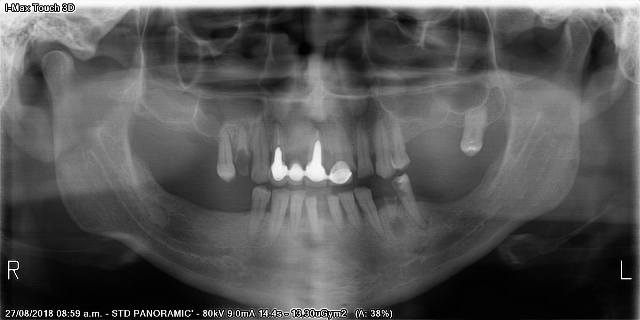
adult